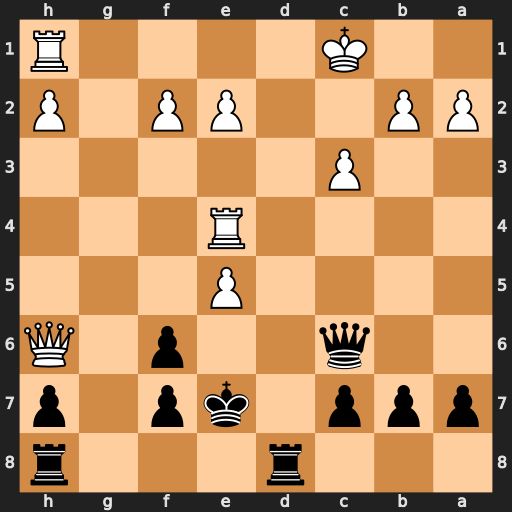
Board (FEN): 3r3r/ppp1kp1p/2q2p1Q/4P3/4R3/2P5/PP2PP1P/2K4R
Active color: b
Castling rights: -
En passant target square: -
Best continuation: Qxe4 Qxf6+ Kd7 Rd1+ Kc8